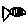
Label: fish